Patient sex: M
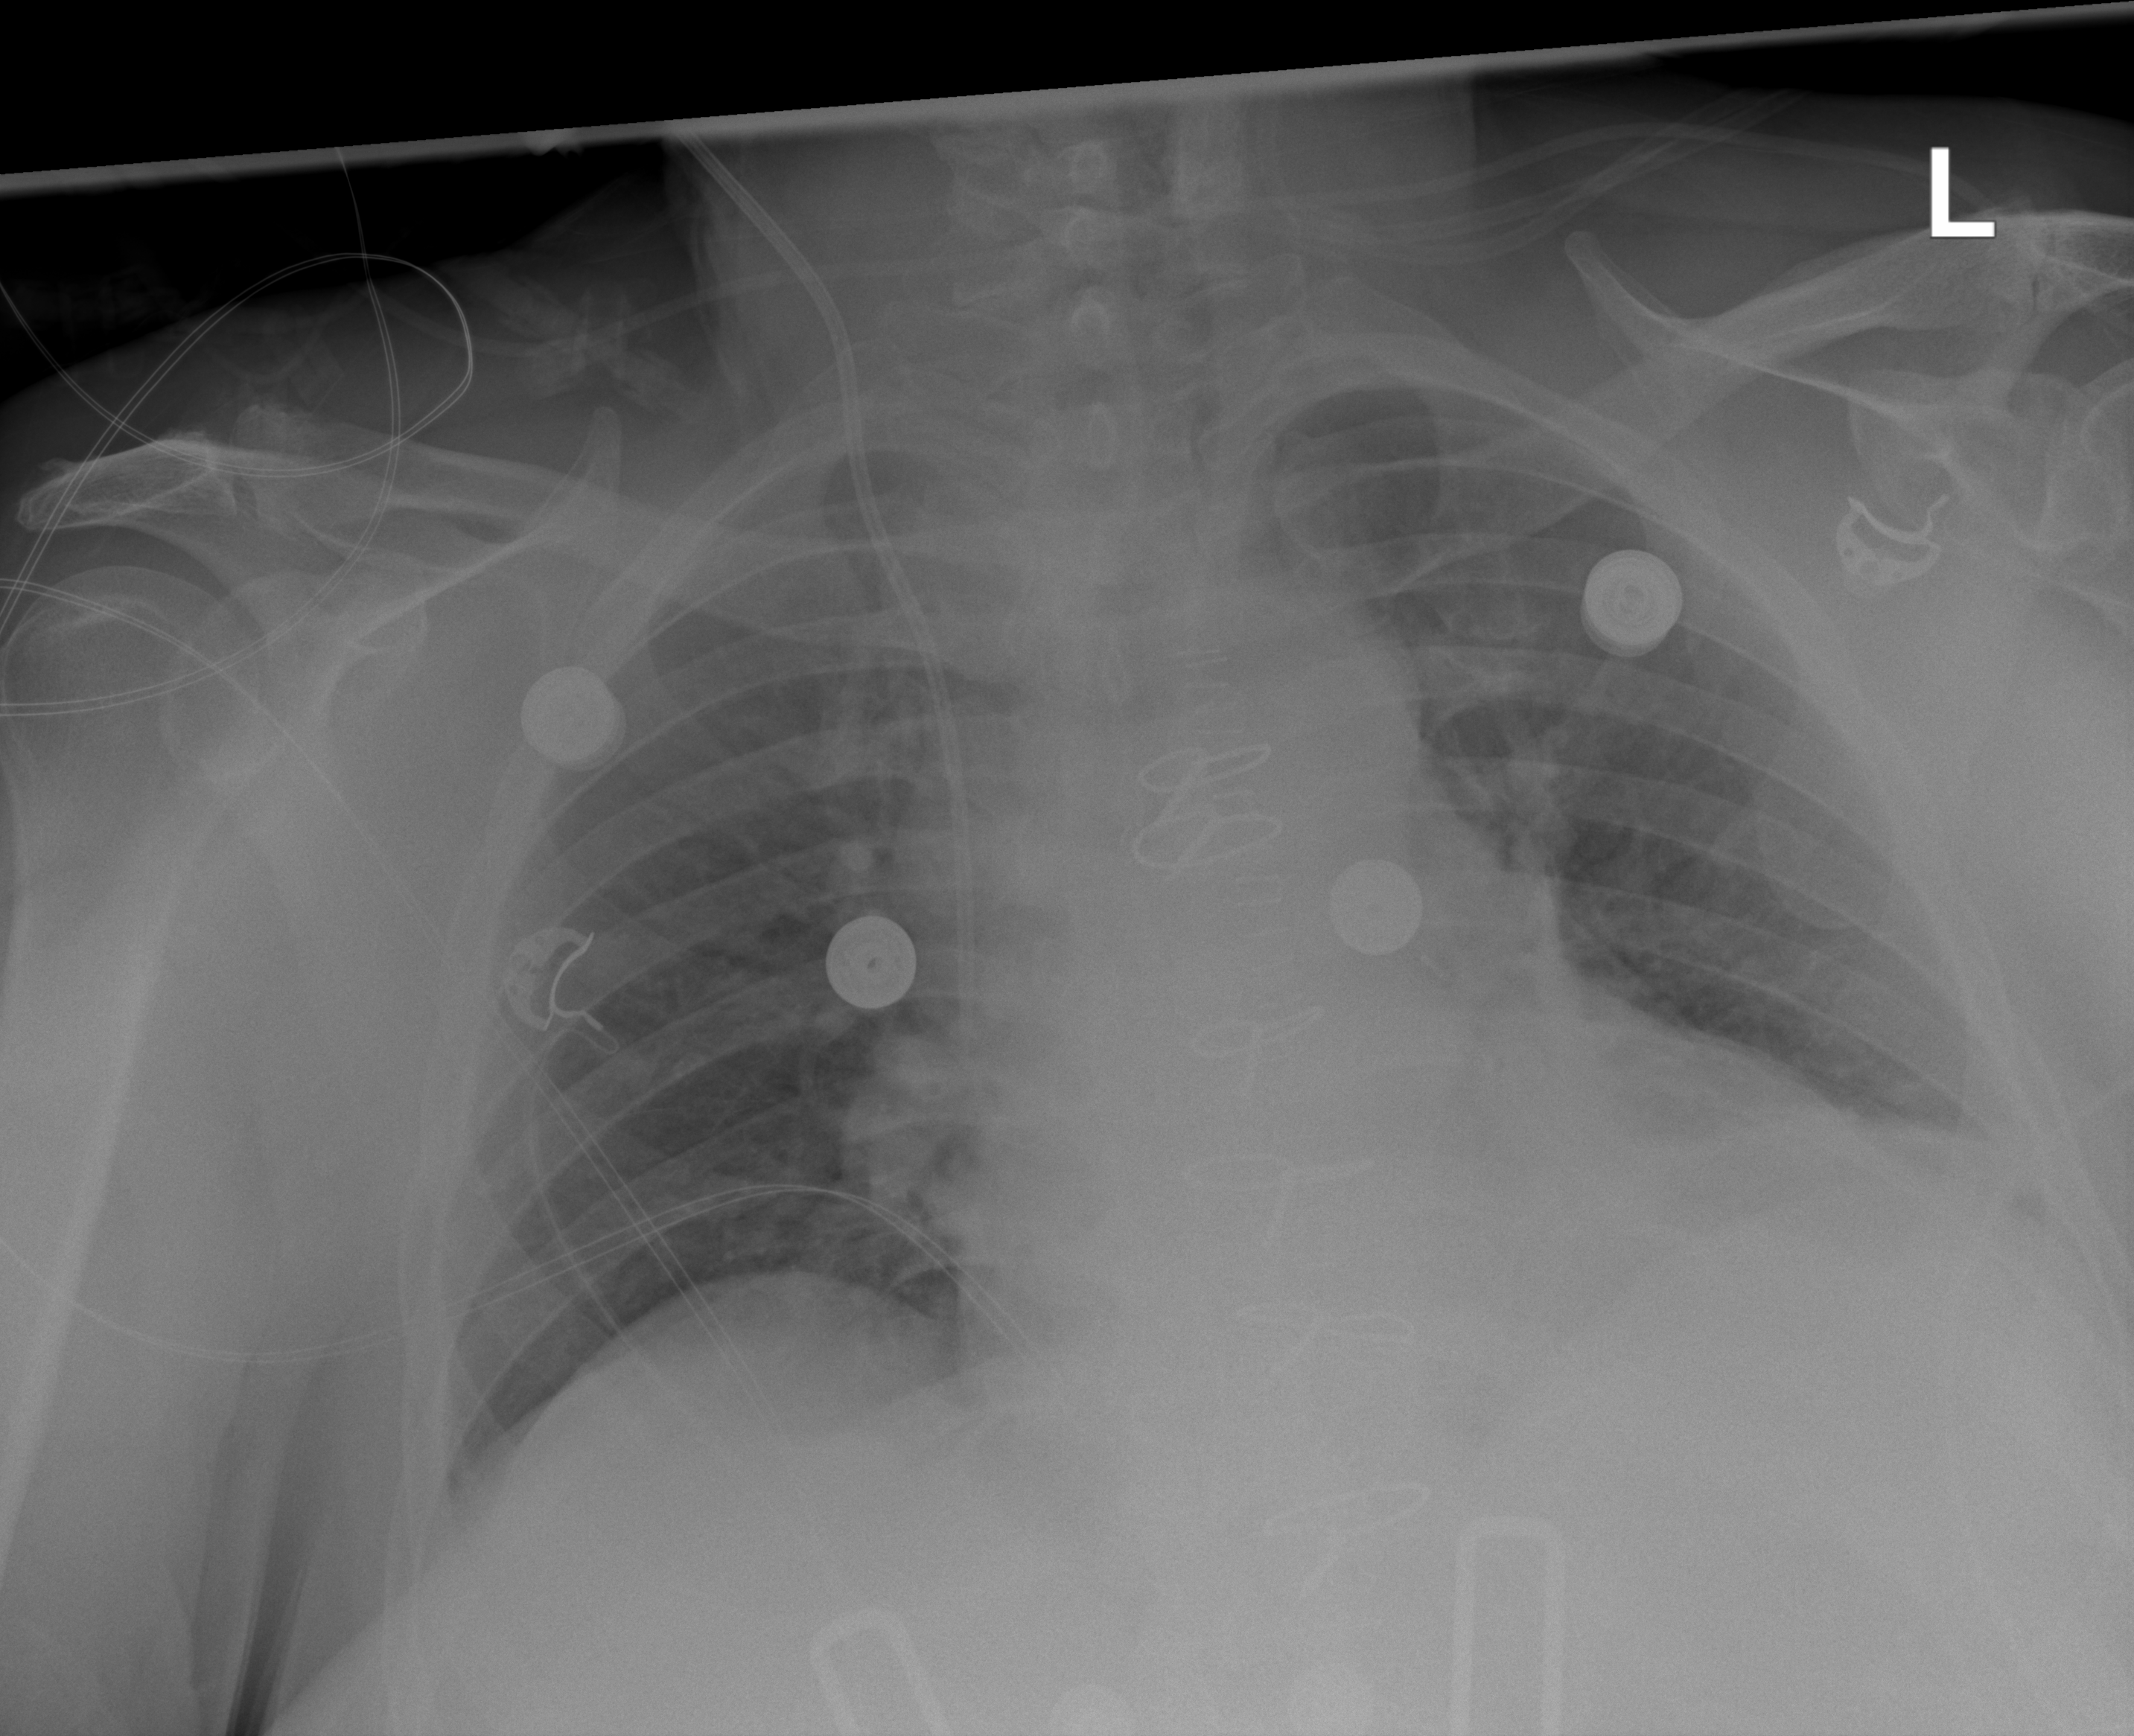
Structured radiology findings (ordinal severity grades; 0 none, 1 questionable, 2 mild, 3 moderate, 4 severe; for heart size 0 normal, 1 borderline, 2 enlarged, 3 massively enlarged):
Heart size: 2
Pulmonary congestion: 1
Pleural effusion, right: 2
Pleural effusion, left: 2
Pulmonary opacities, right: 0
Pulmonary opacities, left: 0
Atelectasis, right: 0
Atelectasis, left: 2